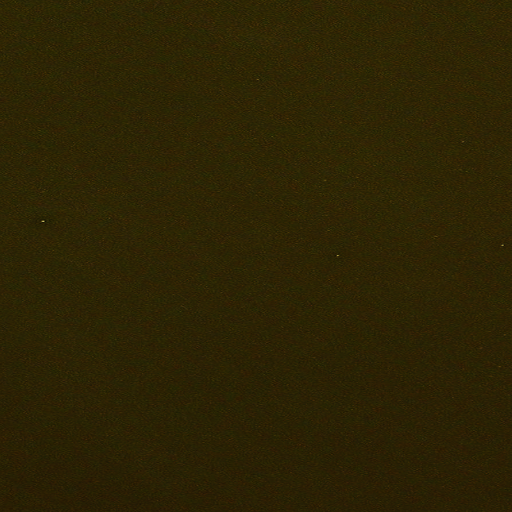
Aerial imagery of island in Alaska named Steep Island containing only unknown